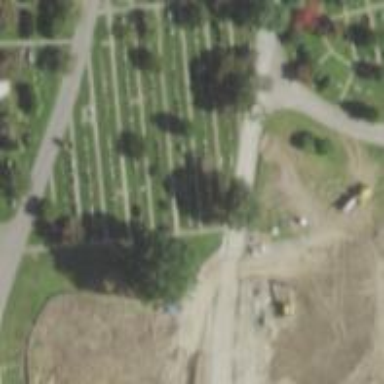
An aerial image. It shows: Road leading to cemetery.